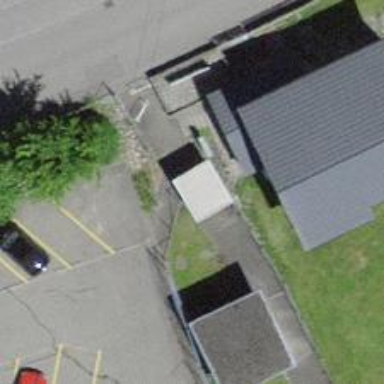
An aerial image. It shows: Gate.